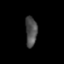
Tissue: skin
Cell type: Epithelial cells
Senescence score: 0.2812
Nuclear area (px): 350
Mean DAPI intensity: 75.971